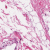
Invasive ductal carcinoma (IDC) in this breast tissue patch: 0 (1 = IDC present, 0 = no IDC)